Question: '''
SELECT
IQ.[Item Number],
IQ.[Item Description],
IQ.[QTY On Hand],
IQ.[QTY Allocated],
IQ.[QTY Available],
IQ.[QTY Sold],
IQ.[Item Class Code] AS [Item Class],
IQ.[User Category Value 2] AS [License],
IQ.[Bin Number],
PL.[QTY Ordered]-[QTY Matched]-[QTY Canceled] AS [PRODUCTION OVERSEAS] -- how can ISNULL be applied here? This returns qty open, also need qty ordered reference column IN PROD OVERSEAS column,
FROM
[Purchase] PL,
ItemQuantities IQ
JOIN
Purchase ON IQ.[Item Number] = PL.[Item Number]
AND [Document Date] > DATEADD(Day, -270, GETDATE())
AND [PO Line Status] NOT IN ('Canceled', 'Closed')
'''

Spreadsheet is showing multiple rows with same item, instead of adding all rows and giving result per item. Grouping by item number only multiplies the quantity.
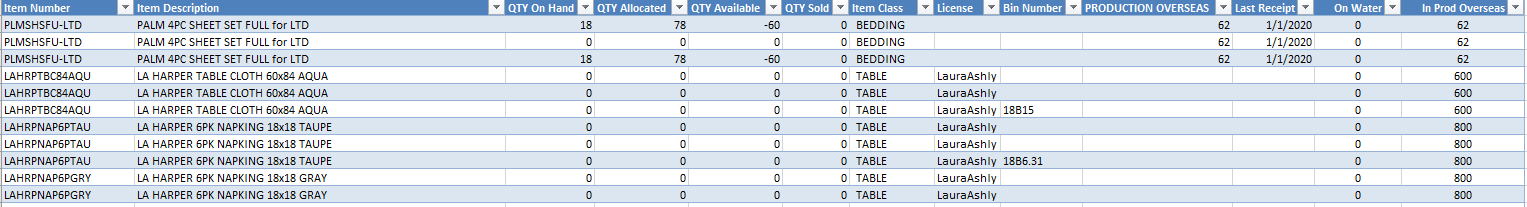
Answer: Assuming there is a 1:Many relationship between ItemQuantity and Purchase, you will probably want to group by all the columns in the ItemQuantity table in your query. This will necessitate aggregating any other fields. Something like this:
'''
SELECT IQ.[Item Number],
IQ.[Item Description],
IQ.[QTY On Hand] ,
IQ.[QTY Allocated],
IQ.[QTY Available],
IQ.[QTY Sold],
IQ.[Item Class Code] AS [Item Class],
IQ.[User Category Value 2] AS [License],
IQ.[Bin Number],
SUM(ISNULL(PL.[QTY Ordered],0)-ISNULL([QTY Matched],0)-ISNULL([QTY Canceled],0)) AS [PRODUCTION OVERSEAS]
FROM [Purchase] PL
JOIN ItemQuantities IQ ON IQ.[Item Number]=PL.[Item Number]
WHERE [Document Date] >DATEADD(Day,-270,GETDATE())
AND [PO Line Status] NOT IN ('Canceled', 'Closed')
GROUP BY IQ.[Item Number],
IQ.[Item Description],
IQ.[QTY On Hand] ,
IQ.[QTY Allocated],
IQ.[QTY Available],
IQ.[QTY Sold],
IQ.[Item Class Code],
IQ.[User Category Value 2],
IQ.[Bin Number]
'''